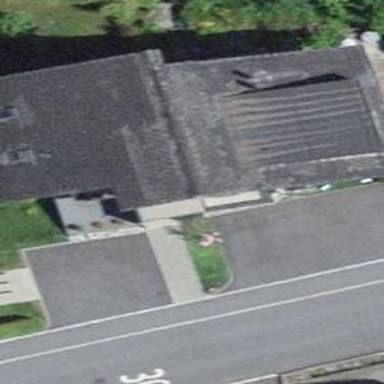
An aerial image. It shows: Building.